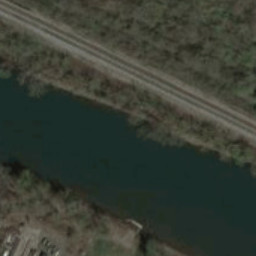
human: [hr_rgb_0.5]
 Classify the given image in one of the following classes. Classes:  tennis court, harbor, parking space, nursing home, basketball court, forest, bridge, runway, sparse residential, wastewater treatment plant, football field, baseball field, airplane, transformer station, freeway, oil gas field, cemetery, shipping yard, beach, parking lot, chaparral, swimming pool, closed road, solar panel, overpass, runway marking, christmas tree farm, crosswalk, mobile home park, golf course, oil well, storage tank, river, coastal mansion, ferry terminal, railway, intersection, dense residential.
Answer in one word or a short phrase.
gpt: river